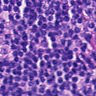
Metastatic tissue present: no